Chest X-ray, AP view. Patient: 64 years old, sex F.
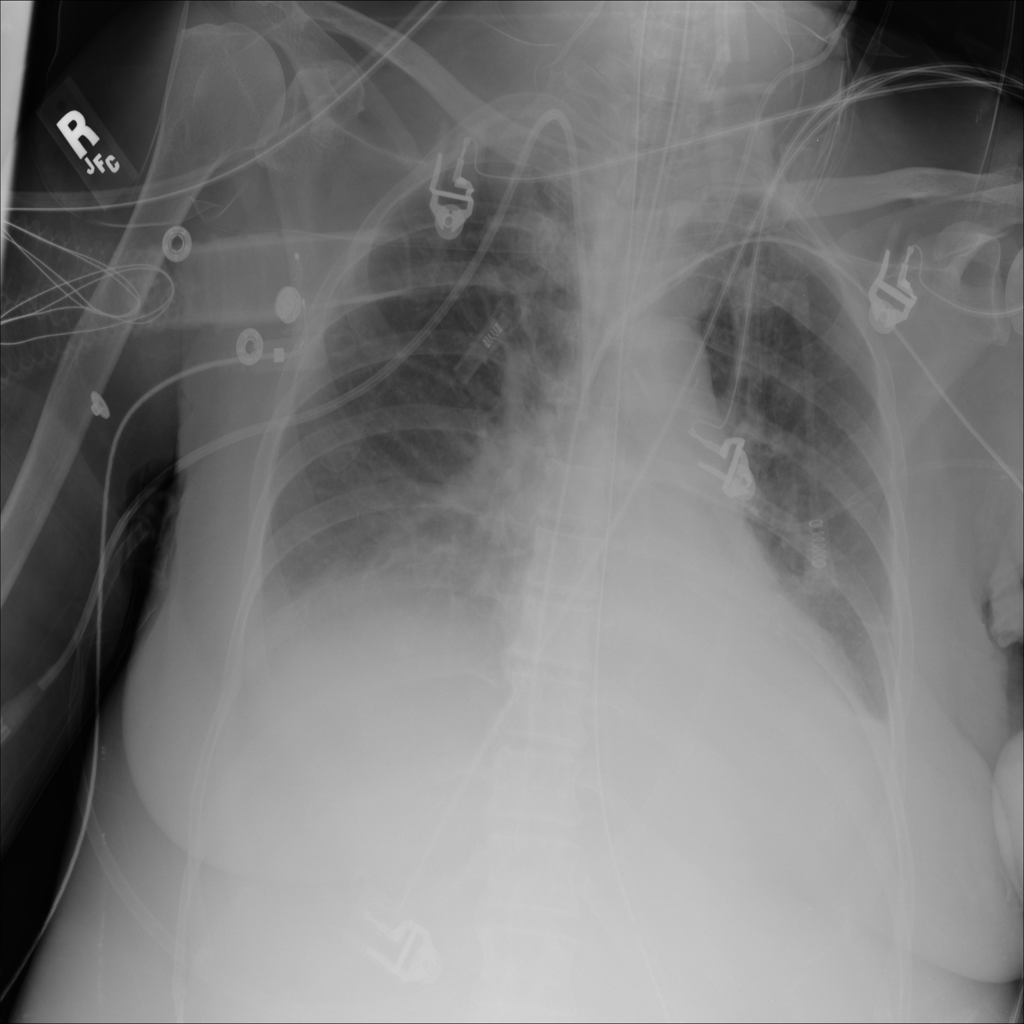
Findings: Effusion